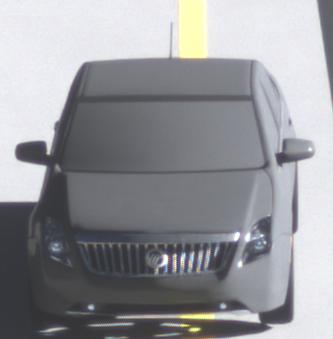
Make: Mercury
Model: Milan
Detailed model: -
Model produced from: 2009
Model produced until: 2010
Doors: 4
Color: gray
Road condition: dry road
Daytime: morning or afternoon
Contrast: high contrast